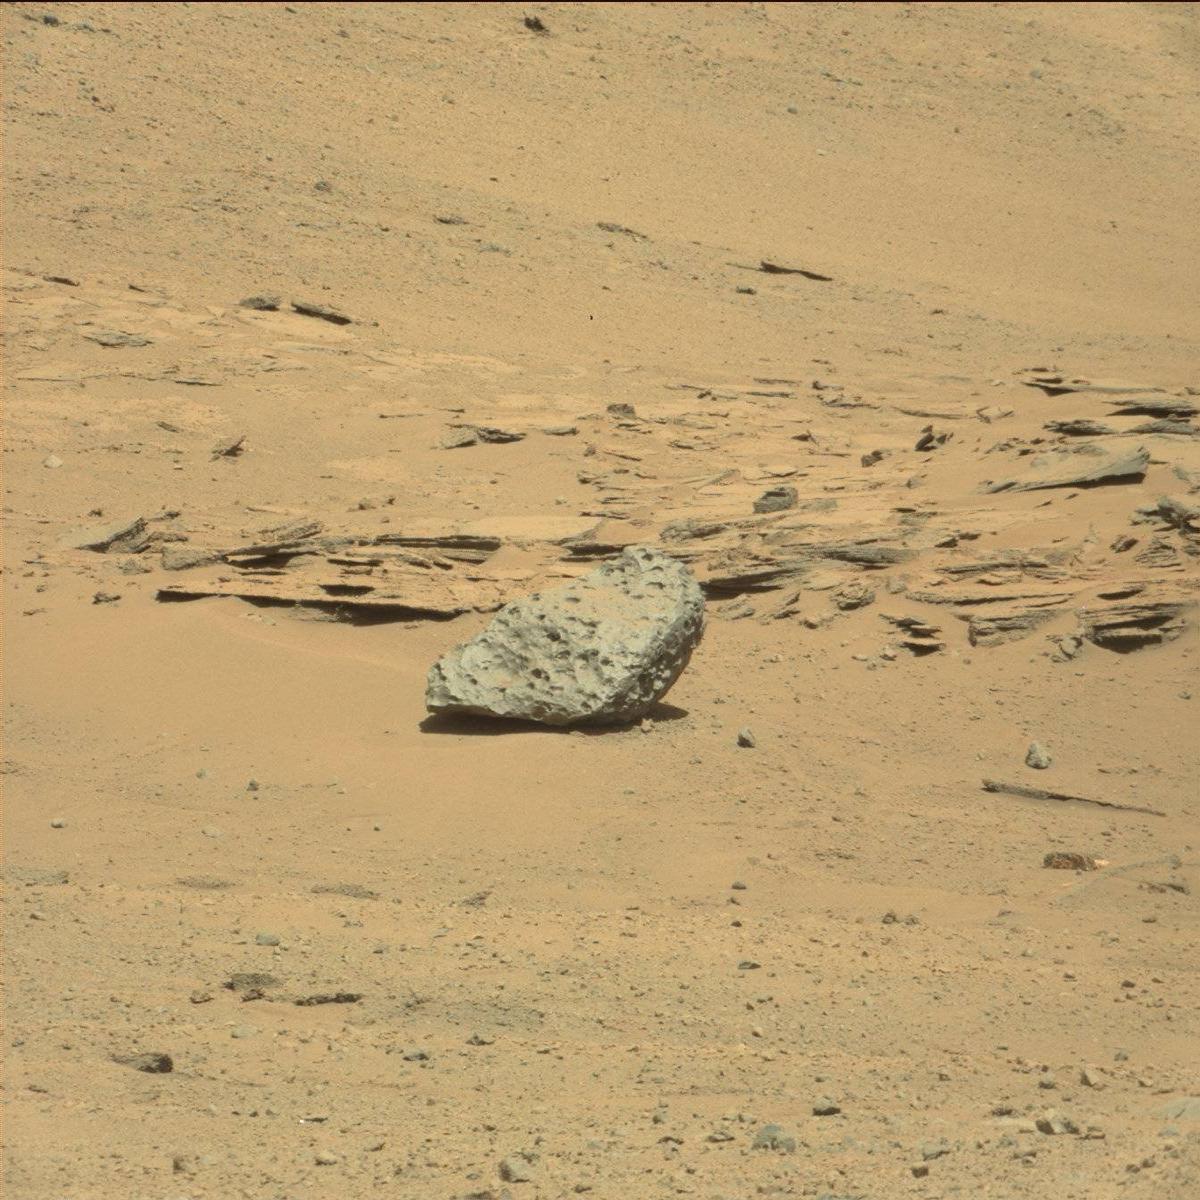
Terrain classes present: Bedrock, Rock, Sand / Soil